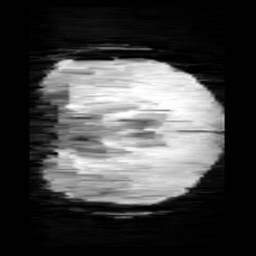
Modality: minIP
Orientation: coronal
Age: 11
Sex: male
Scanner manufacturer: siemens
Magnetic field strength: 3 T
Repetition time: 0.027 s
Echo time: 0.02 s